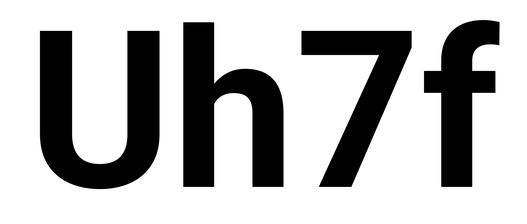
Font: Roboto_Bold